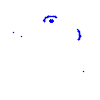
Particle: proton